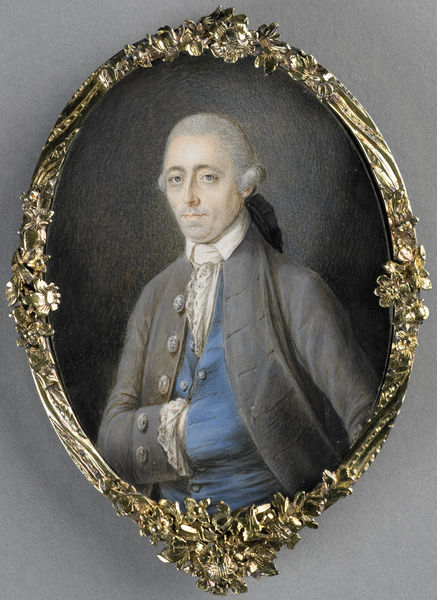
Titel: Portret van Johannes Wesenhagen (1743-1803)
Künstler: Antoine Maucourt
Standort: Amsterdam
Institution: Rijksmuseum
Schlagwörter: homme, portrait, maison, bleu, ornement, col, veste, rond, perruque, oval, xvii, cheveux gris, veston, gilet bleu